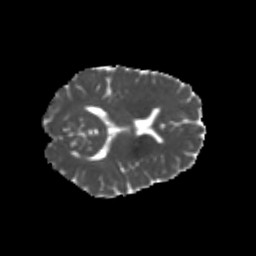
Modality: MD
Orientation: axial
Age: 25
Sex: female
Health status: healthy
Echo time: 0.074 s